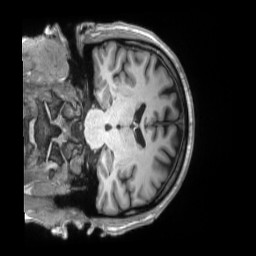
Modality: T1w
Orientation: coronal
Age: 45
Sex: male
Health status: ill
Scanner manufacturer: siemens
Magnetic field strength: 3 T
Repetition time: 2.2 s
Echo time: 0.00157 s